Question: How to center horizontally a bootstrap 3 'btn-toolbar' button inside a 'col-lg' div?
'''
<div class="col-lg-6 col-sm-3 noleftpad">
<div class="well topnestedbut">
<div class="btn-toolbar nested-top">
<button type="button" class="btn btn-default btn-sm"><strong>This must be centered</strong></button>
</div>
</div>
</div>
'''
CSS:
'''
.btn-toolbar.nested-top{
position:absolute;
top:0px;
text-align:center;
}
.well.topnestedbut{
padding:35px 10px 10px;
}
.noleftpad{
padding-left:0px;
}
'''
I want that the button be attached to the top of the container div, and also centered:

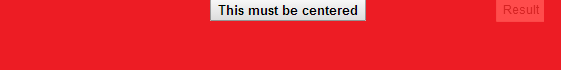
Answer: Here's what I did:
When an element is positioned absolute it is floating above the content. In this state it will only take up as much room as the content inside of it.
If you set width 100% on that element it will take up 100% of the parent (or relative) containers width.
<URL>
'''
.btn-toolbar.nested-top{
text-align:center;
position:absolute;
top:0;
width:100%;
}
'''